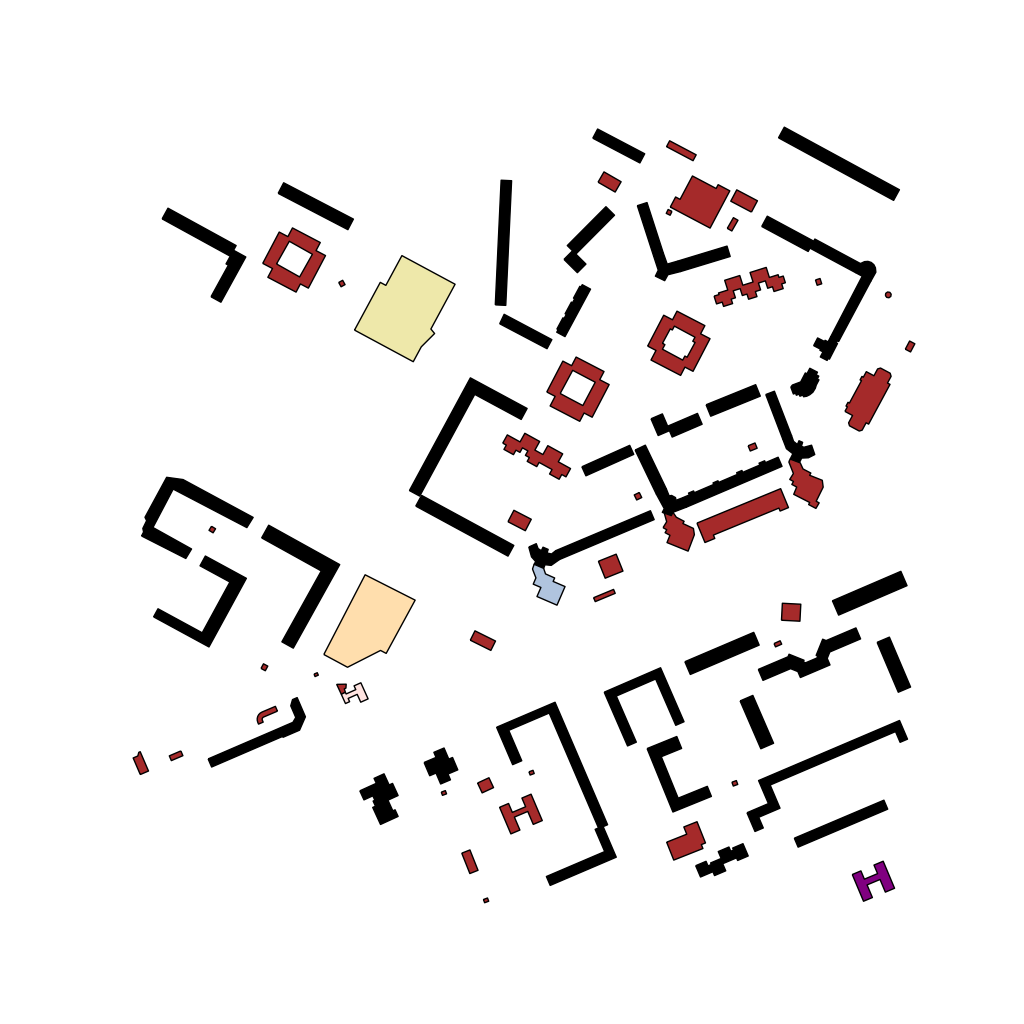
Tags: overhead vector_map, business, industrial, recreation, residential, modern, soviet, high_rise, individual_rise, low_rise, density_2, Building, Facility, Gas, Kinder, Post, Supermkt, Ythsport, 1.0 km²